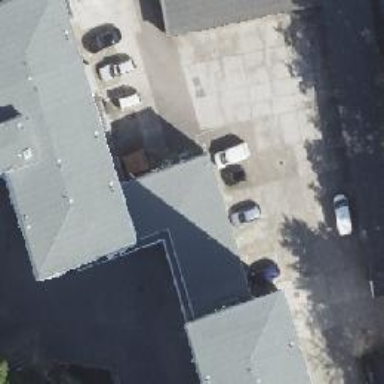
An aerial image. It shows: Group of garages.